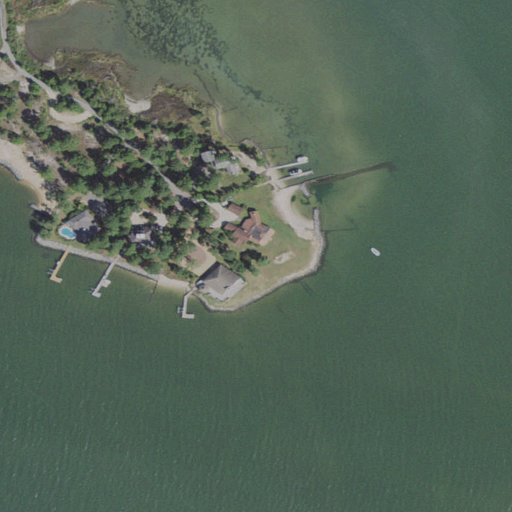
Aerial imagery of cape in Virginia named Mosquito Point containing open water, barren land, low intensity development, shrub, herbaceous wetlands, and medium intensity development